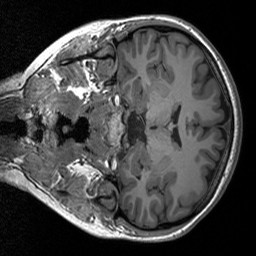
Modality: T1w
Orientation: coronal
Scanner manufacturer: siemens
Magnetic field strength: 3 T
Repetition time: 1.76 s
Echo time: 0.0022 s